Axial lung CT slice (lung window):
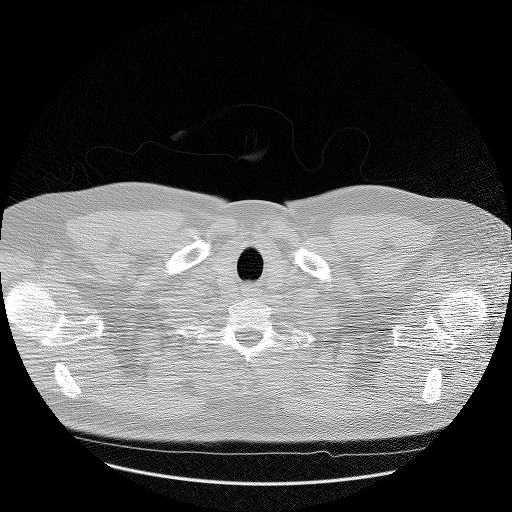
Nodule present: no